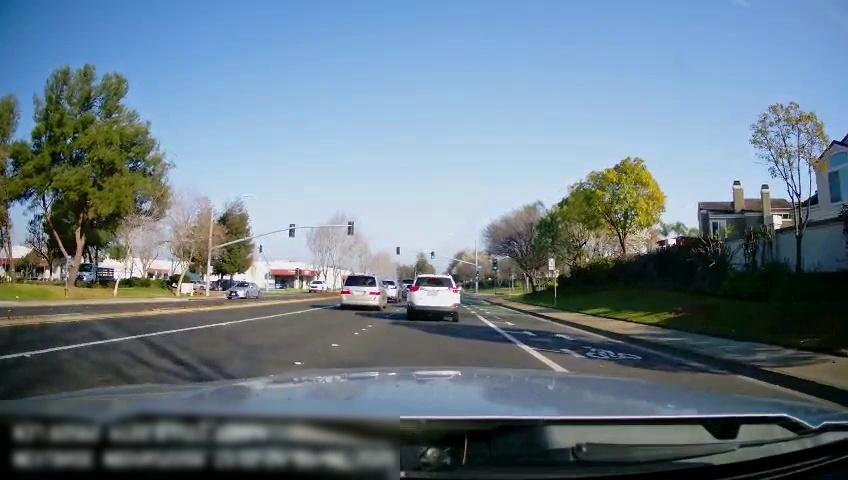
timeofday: Day
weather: Sunny
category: Drivable Space
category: Drivable Space
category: Vehicles | Car
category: Vehicles | SUV
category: Vehicles | Car
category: Vehicles | SUV
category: Vehicles | SUV
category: Vehicles | SUV
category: Vehicles | Van
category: Vehicles | SUV
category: Lanes | Alternate Lane
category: Lanes | Alternate Lane
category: Lanes | Opposite Lane
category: Lanes | Current Lane
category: Lanes | Current Lane
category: Traffic | Lights
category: Traffic | Lights
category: Traffic | Lights